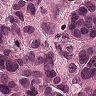
Metastatic tissue present: yes